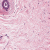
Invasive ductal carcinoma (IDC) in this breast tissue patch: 0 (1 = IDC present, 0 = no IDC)